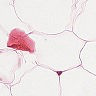
Metastatic tissue present: no